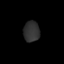
Tissue: lung
Cell type: Endothelial cells
Senescence score: 0.5879
Nuclear area (px): 330
Mean DAPI intensity: 47.952